Interaction volume radius: 10 \u00c5
Interaction volume height: 10 \u00c5
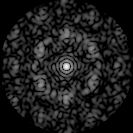
Disorder parameter: 0.7058